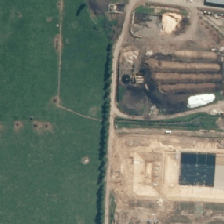
Land cover: urban_build_up